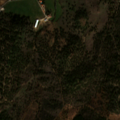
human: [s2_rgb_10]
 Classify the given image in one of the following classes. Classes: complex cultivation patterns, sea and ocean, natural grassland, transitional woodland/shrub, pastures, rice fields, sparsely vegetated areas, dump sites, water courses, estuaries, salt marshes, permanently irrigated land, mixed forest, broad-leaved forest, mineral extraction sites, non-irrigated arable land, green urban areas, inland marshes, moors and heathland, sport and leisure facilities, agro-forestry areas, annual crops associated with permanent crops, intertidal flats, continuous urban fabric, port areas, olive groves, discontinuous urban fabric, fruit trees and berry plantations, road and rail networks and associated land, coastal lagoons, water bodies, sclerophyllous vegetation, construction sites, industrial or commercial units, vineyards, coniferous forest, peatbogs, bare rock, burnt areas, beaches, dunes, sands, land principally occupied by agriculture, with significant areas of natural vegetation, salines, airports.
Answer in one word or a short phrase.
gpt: non-irrigated arable land, agro-forestry areas, broad-leaved forest, coniferous forest